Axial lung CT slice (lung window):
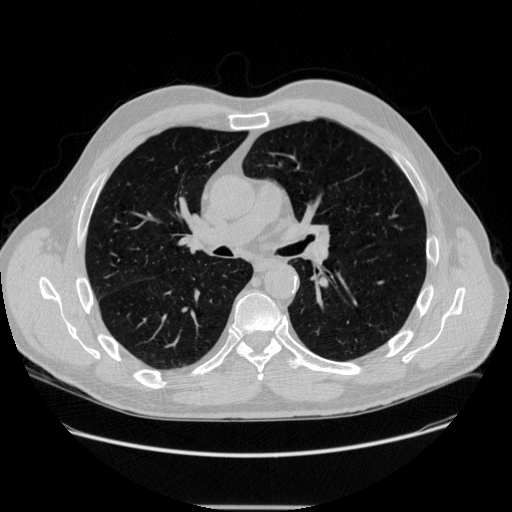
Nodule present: no